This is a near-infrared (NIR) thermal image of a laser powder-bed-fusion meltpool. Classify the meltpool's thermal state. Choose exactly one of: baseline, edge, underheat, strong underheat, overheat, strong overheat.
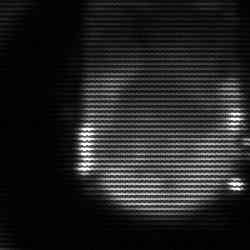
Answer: edge